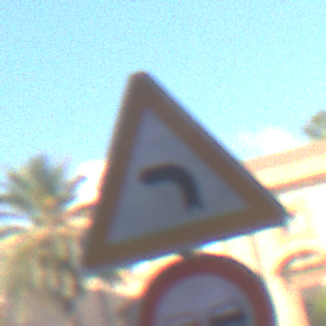
Verkehrszeichen: KurveLinks
Zusatzzeichen unten: Ueberholverbot
Umgebung: Outdoor, Urban
Tageszeit: SunriseSunset
Wetter: PartlyCloudy
Licht: Natural
Jahreszeit: NotSpecified
Kontrast: LowContrast